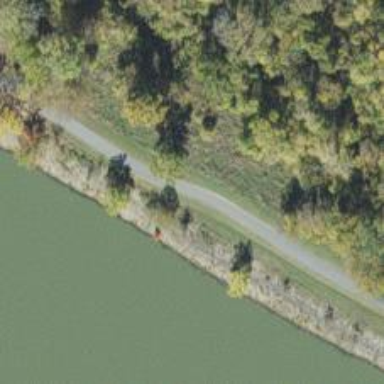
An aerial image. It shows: Asphalt cycleway.